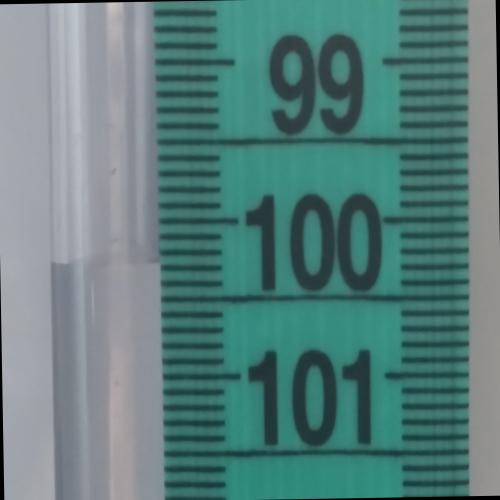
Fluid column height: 100.3 cm